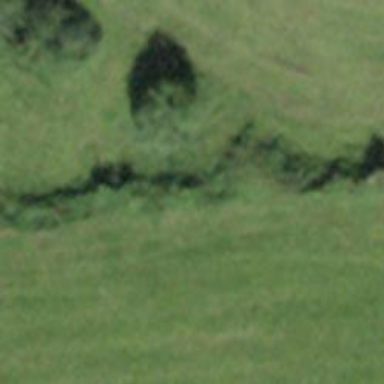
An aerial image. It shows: Hedge acting as barrier.